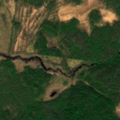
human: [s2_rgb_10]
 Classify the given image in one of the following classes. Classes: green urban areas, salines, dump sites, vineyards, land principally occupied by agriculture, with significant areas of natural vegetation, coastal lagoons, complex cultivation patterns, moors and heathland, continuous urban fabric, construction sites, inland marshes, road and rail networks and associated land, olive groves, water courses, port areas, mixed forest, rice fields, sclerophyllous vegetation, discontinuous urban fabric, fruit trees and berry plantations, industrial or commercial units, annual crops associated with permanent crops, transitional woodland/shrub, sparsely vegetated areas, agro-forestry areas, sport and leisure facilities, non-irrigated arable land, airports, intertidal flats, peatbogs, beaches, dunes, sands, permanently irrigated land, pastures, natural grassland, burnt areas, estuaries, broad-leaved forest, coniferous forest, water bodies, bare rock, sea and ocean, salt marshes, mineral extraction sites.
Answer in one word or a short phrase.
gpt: coniferous forest, mixed forest, transitional woodland/shrub